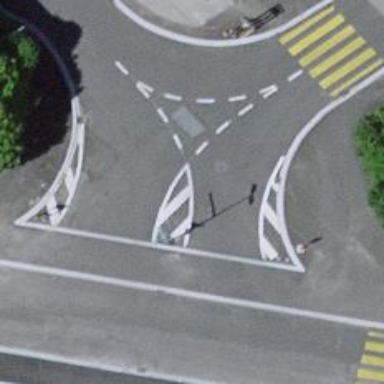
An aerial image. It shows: Uncontrolled road crossing.